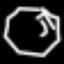
Label: octagon